Field crop: maize
Growth stage: 2
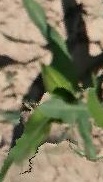
Species: maize